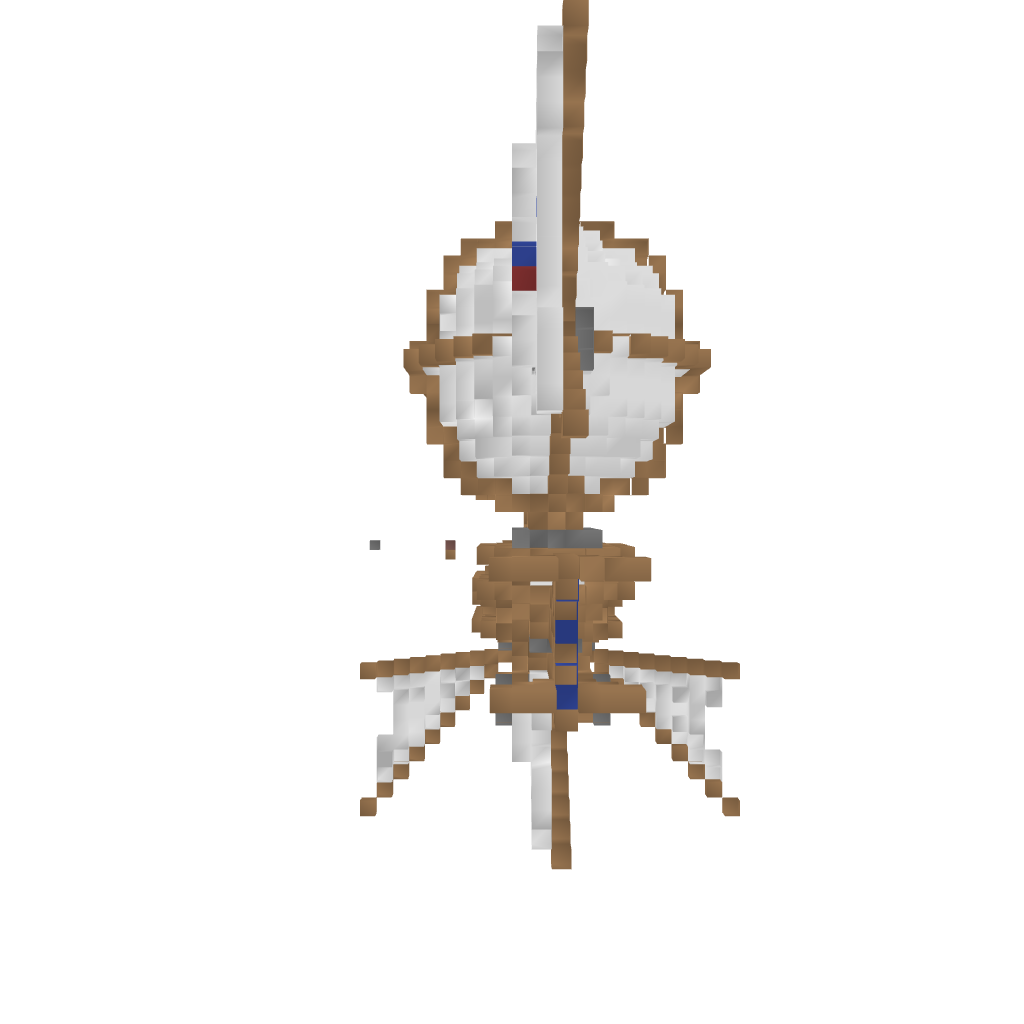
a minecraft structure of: epic airship high quality